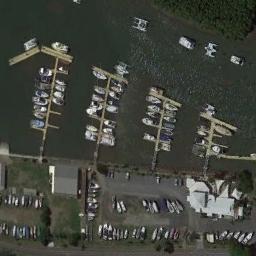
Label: harbor